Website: crate-barrel
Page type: account-selection
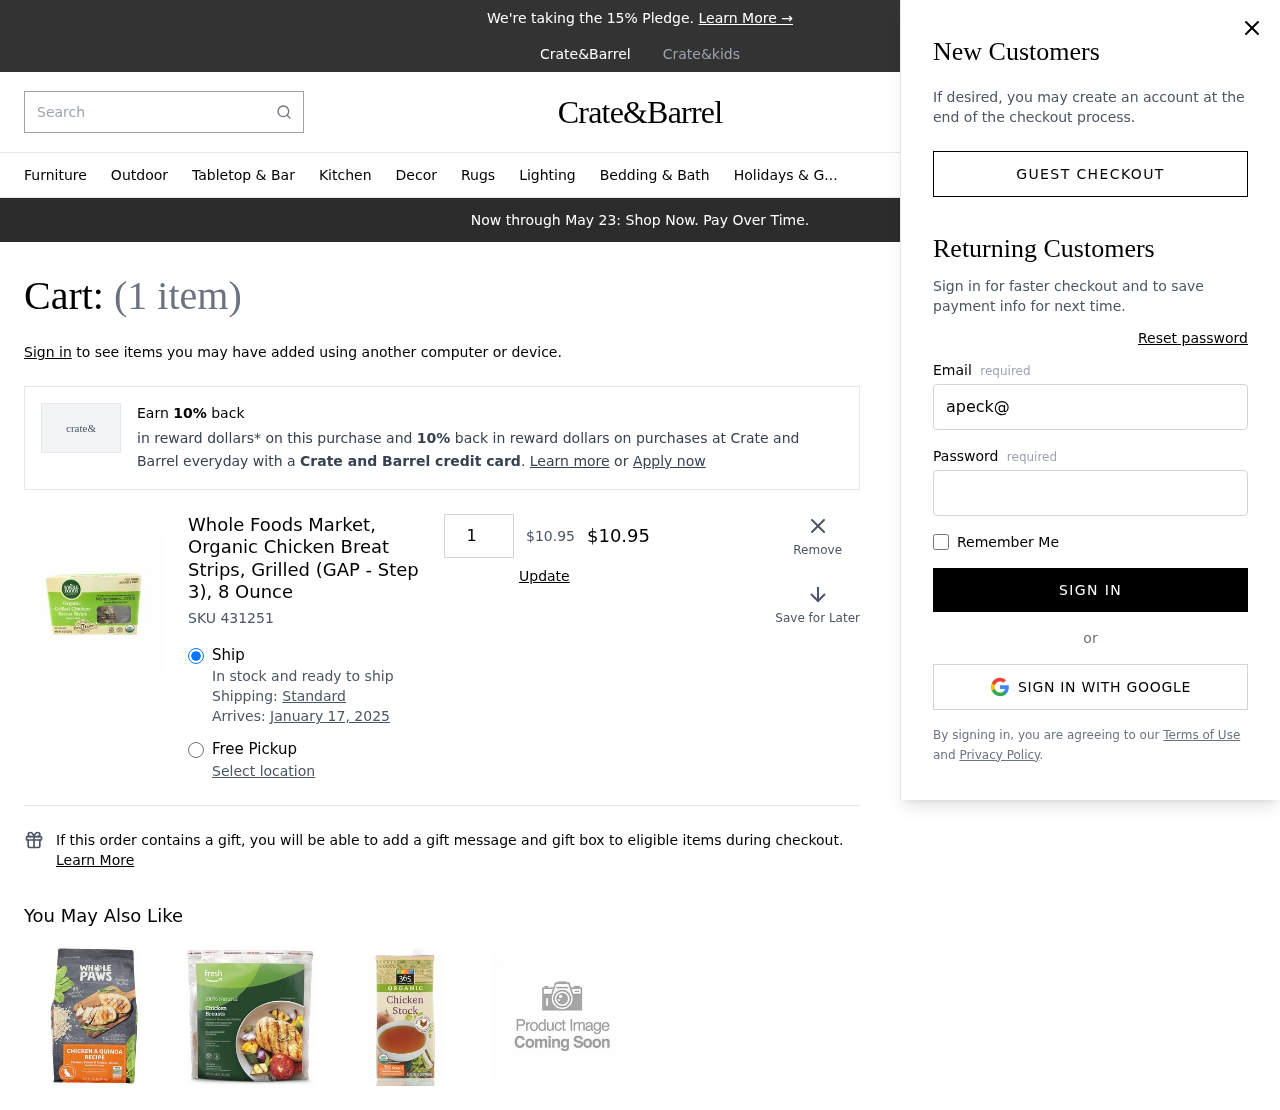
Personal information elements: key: PII_EMAIL
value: apeck@hotmail.com
Product elements: key: PRODUCT1_NAME
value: Whole Foods Market, Organic Chicken Breat Strips, Grilled (GAP - Step 3), 8 Ounce
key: PRODUCT1_PRICE
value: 10.95
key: PRODUCT1_QUANTITY
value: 1
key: PRODUCT1_SKU
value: SKU 431251
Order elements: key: ORDER_NUM_ITEMS
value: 1
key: ORDER_DELIVERY_DATE
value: January 17, 2025
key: ORDER_SUBTOTAL
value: $10.95
Search elements: key: HEADER_SEARCH
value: Search